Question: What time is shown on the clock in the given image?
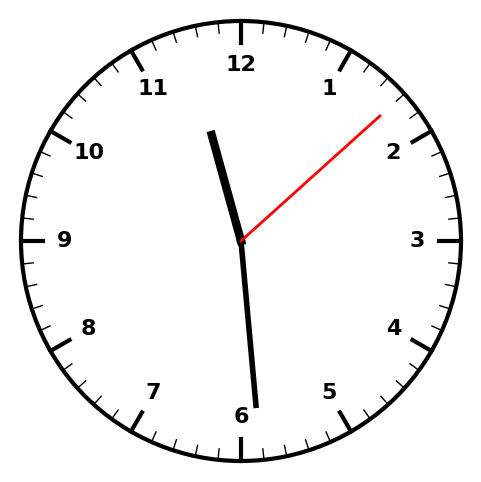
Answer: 11:29:08